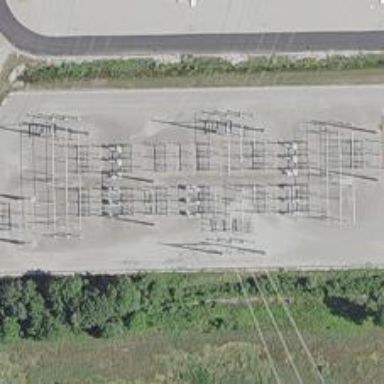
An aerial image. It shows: Switch used for power control.